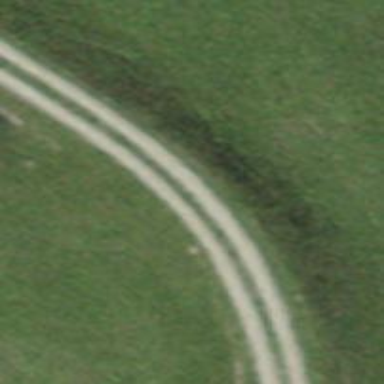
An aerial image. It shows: Track road specifically designed for nordic activities. The track is groomed for both classic and skating styles.